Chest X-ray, AP view. Patient: 49 years old, sex M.
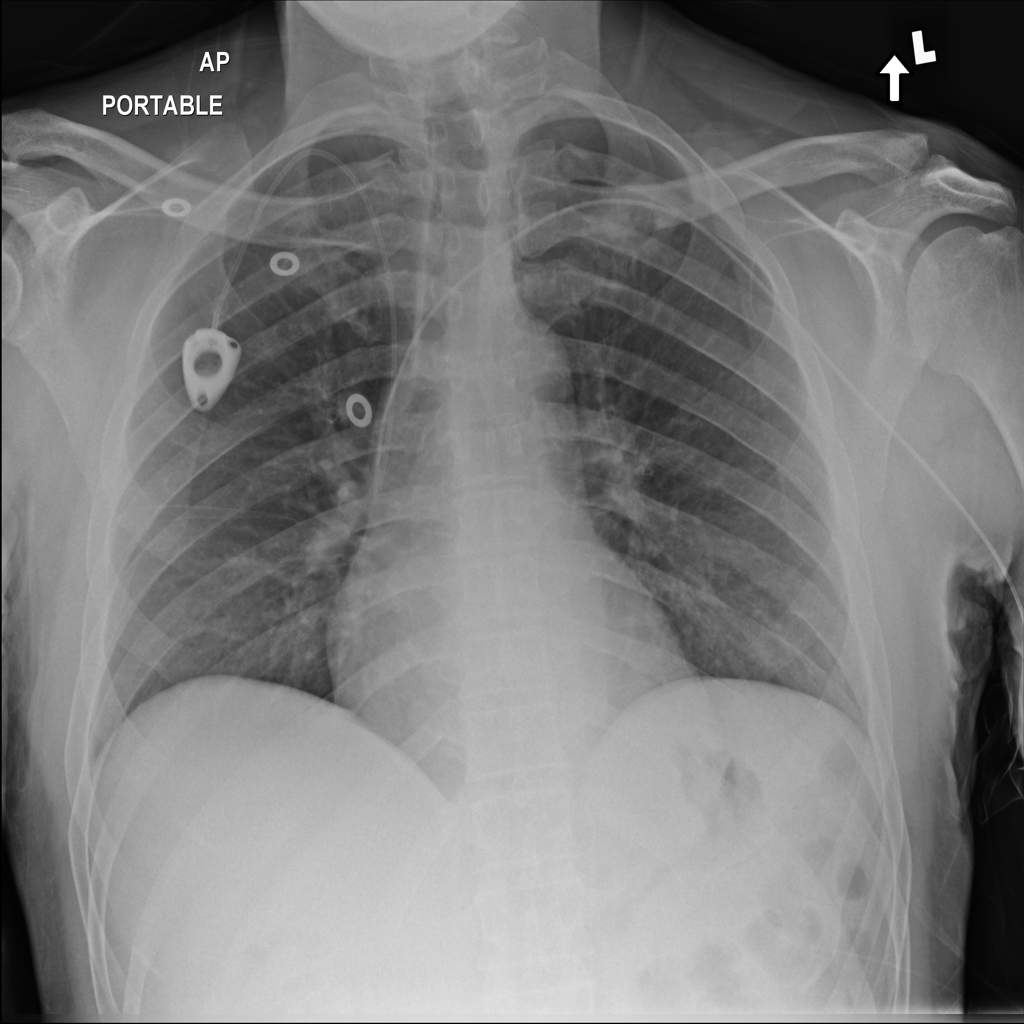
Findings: No Finding